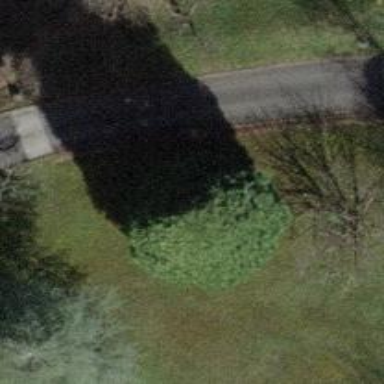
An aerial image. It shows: Needle-leaved tree in natural setting.